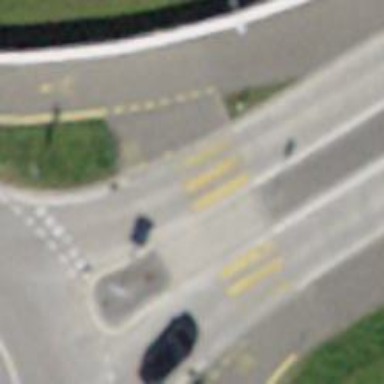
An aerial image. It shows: Marked crossing on the road.